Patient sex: M
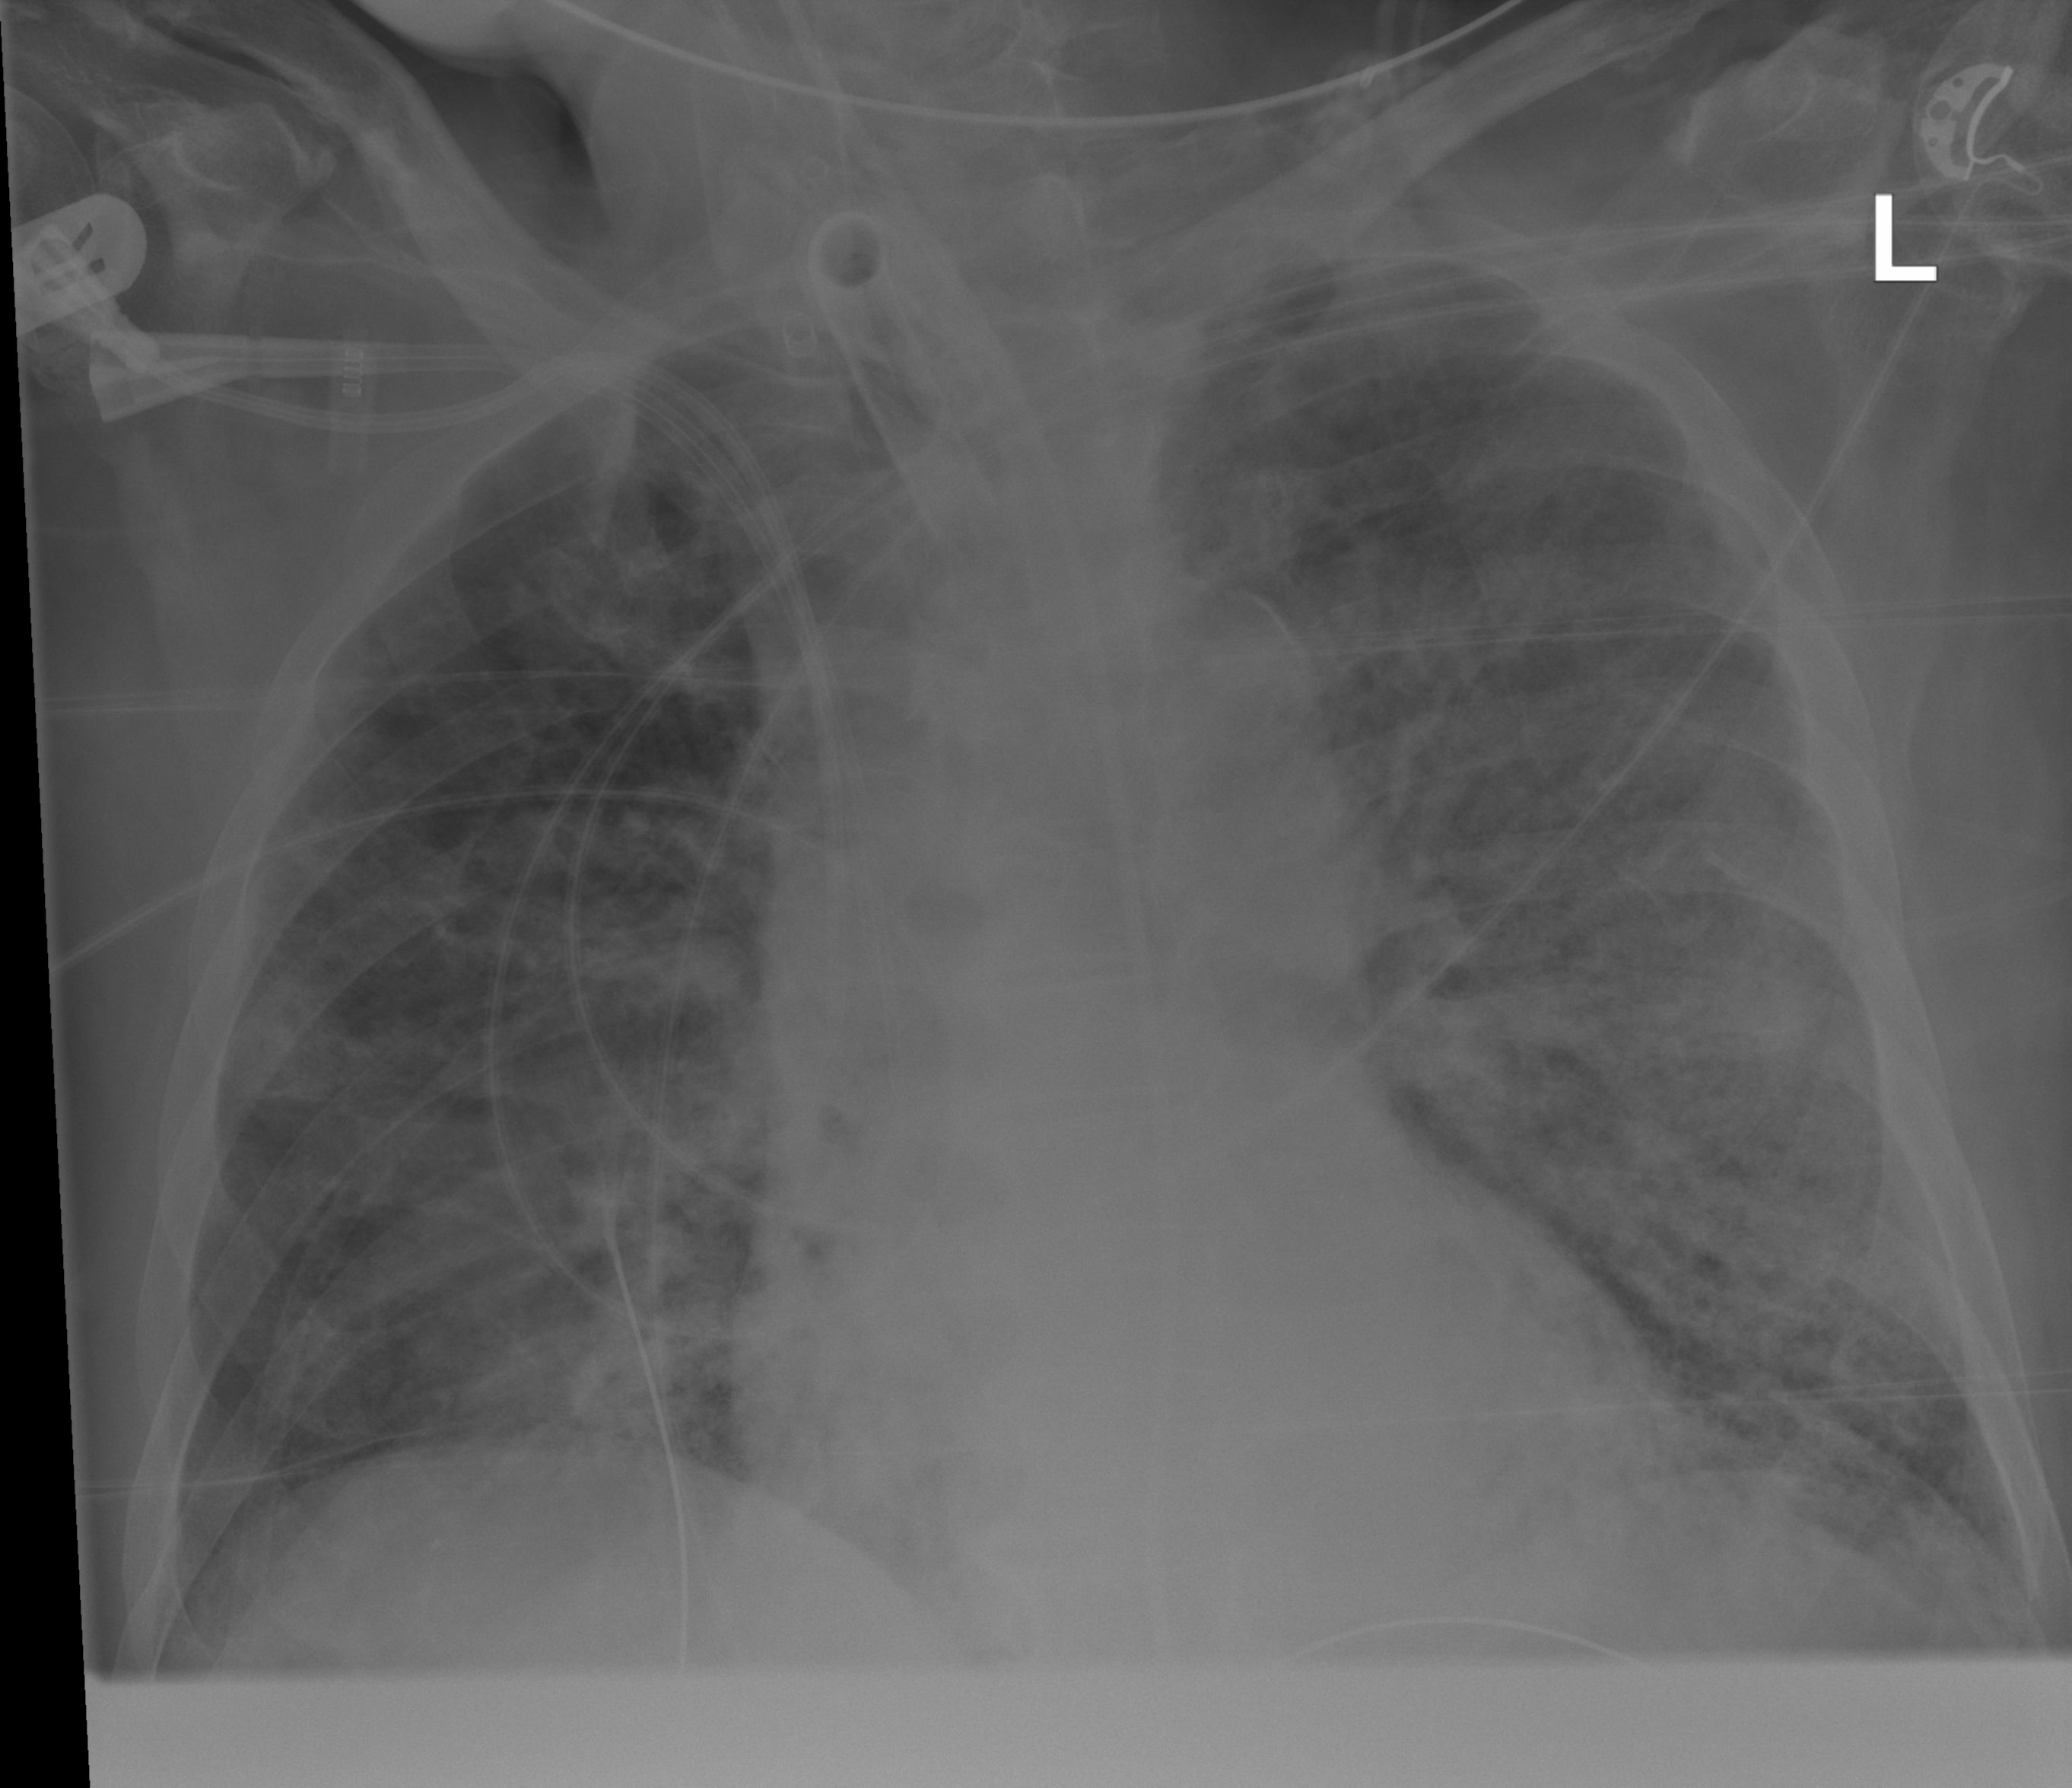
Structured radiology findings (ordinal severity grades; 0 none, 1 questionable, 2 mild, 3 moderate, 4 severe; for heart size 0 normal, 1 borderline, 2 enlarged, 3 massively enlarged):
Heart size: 2
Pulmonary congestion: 0
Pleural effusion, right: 0
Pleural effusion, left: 0
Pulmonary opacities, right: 3
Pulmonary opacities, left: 3
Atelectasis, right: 2
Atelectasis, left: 2